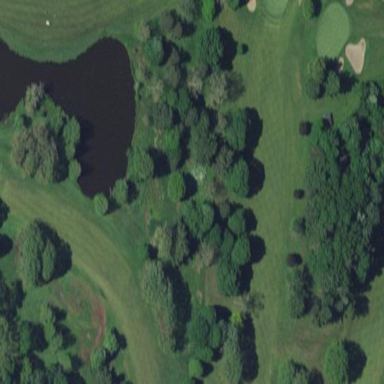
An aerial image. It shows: Rough area of golf course surrounded by woodland.